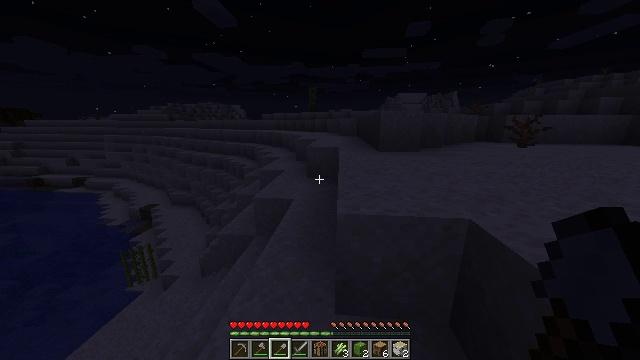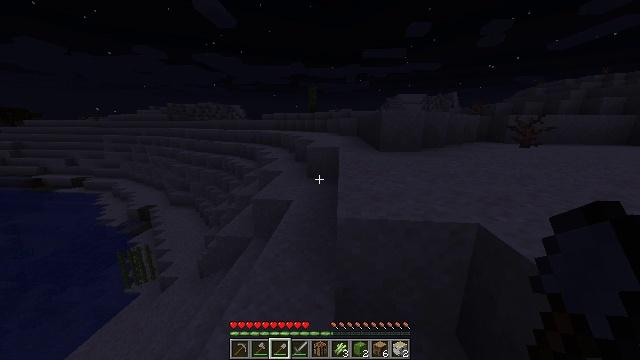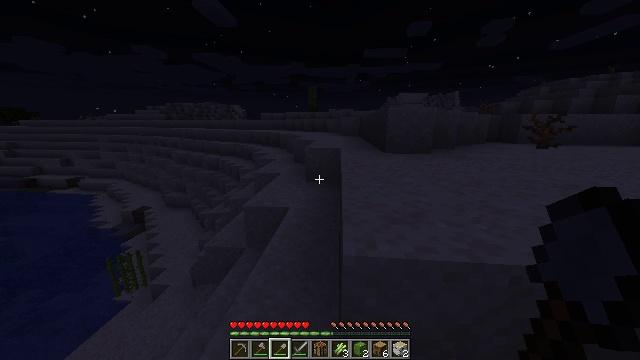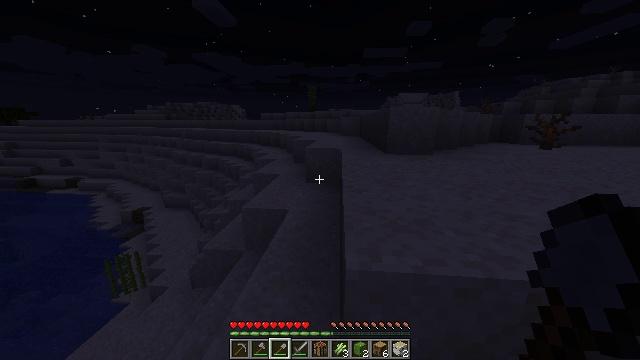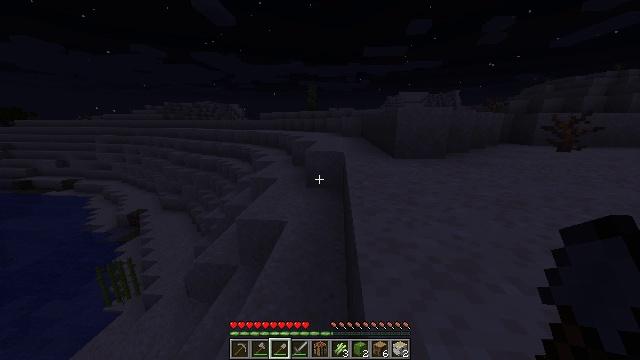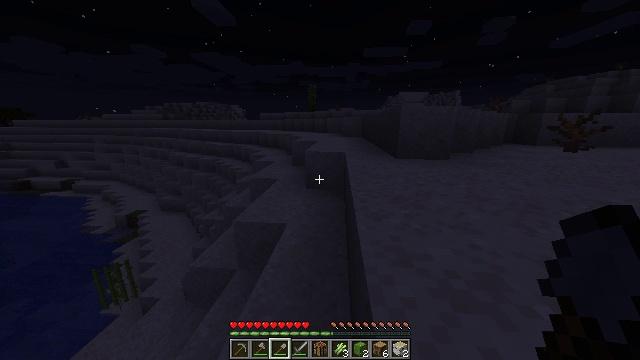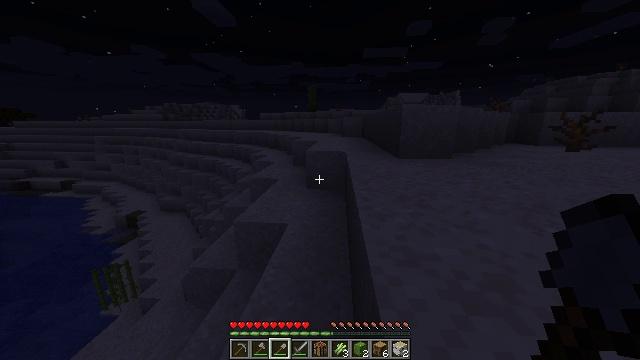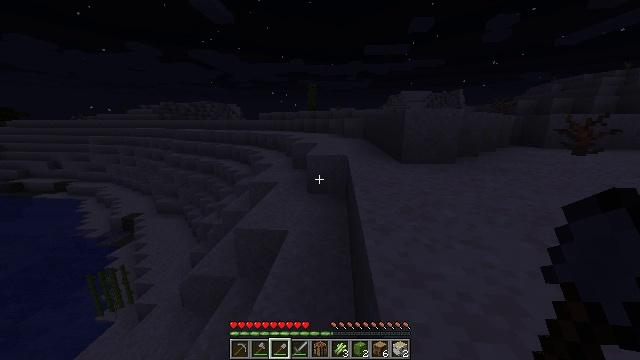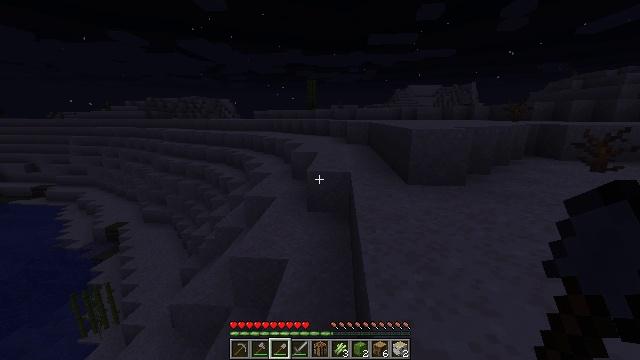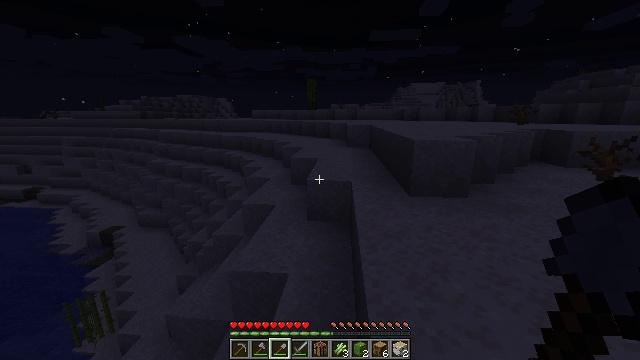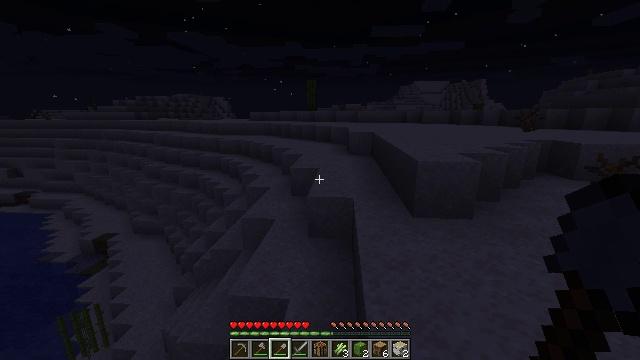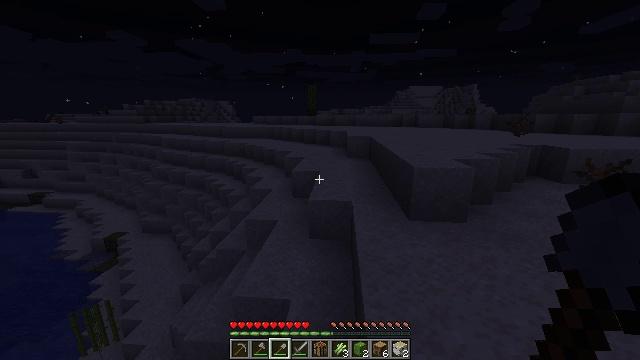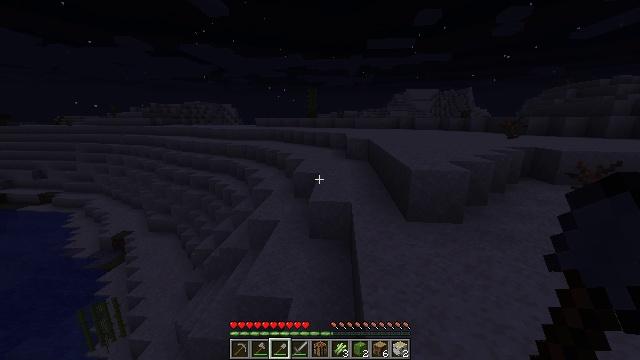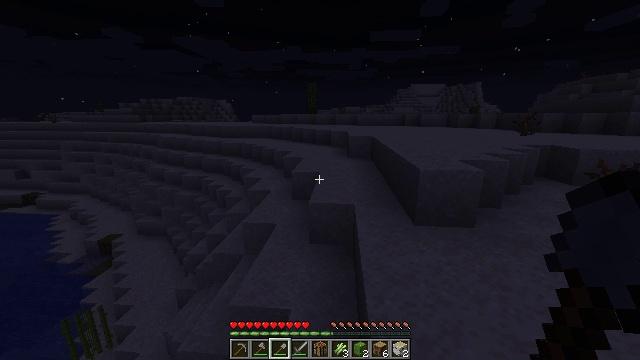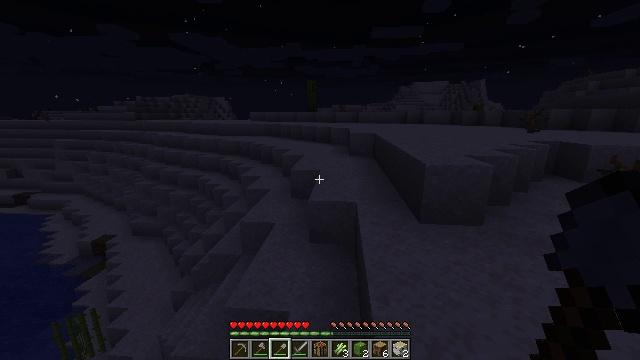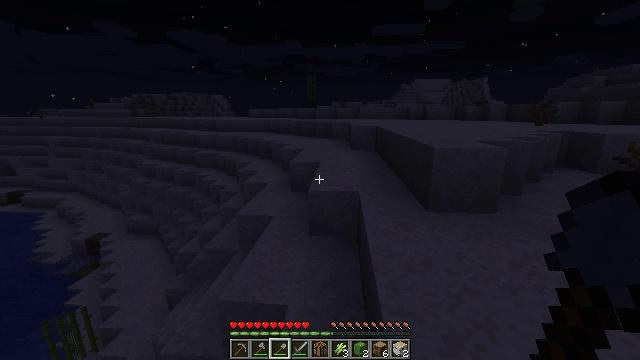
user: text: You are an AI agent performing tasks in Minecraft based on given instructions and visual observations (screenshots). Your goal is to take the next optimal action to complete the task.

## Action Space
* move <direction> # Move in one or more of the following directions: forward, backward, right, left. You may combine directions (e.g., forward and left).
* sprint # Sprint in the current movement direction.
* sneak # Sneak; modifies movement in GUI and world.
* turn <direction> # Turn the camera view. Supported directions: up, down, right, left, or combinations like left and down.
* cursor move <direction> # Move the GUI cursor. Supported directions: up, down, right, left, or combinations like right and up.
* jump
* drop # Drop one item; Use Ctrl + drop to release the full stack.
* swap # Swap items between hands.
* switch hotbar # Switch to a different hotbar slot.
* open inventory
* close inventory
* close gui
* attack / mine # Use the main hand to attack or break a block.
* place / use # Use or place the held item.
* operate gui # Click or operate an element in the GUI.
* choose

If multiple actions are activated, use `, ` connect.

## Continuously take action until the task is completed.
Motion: motion action
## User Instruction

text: Harvest sugar cane from the plant.
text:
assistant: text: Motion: move forward, sprint
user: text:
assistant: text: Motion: move forward, sprint
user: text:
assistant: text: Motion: move forward, sprint
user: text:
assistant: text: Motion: move forward, sprint
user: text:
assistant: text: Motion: move forward, sprint
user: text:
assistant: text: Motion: move forward, sprint
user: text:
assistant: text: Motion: move forward, sprint, jump
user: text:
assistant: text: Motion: move forward, sprint, jump
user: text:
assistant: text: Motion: move forward, sprint, jump
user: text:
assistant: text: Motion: move forward, sprint, jump
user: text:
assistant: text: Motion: move forward, sprint
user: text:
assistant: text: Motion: move forward
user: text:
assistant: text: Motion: move forward
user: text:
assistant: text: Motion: move forward
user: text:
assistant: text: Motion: move forward
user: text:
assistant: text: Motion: move forward
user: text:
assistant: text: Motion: move forward
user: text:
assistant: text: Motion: move forward
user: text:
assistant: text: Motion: move forward
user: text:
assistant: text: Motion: move forward
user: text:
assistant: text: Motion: move forward
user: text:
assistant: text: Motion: move forward
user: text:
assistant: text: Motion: move forward
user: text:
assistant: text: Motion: move forward, turn left
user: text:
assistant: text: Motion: move forward, turn left and down
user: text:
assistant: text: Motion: move forward, turn left and down
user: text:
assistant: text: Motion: move forward, turn left and down
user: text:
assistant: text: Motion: move forward, turn left and down
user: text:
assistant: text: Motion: move forward
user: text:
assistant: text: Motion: move forward